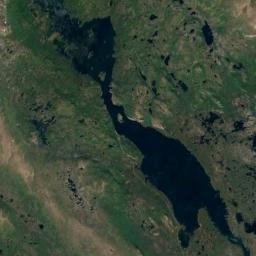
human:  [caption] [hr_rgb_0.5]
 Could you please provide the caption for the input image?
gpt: There are many lakes of different sizes .

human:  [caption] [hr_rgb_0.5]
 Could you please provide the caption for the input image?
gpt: A big lake and some small lakes lie on a plain covered with vegetation and the water is dark blue .

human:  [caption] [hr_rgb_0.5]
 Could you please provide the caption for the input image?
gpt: The lake in the picture is very long .

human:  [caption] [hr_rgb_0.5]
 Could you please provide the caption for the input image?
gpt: There is an irregular blue lake on the ground covered with green vegetation, Surrounded by many smaller lakes .

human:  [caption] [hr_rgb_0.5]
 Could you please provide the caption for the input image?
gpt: There are green meadows around the lake .